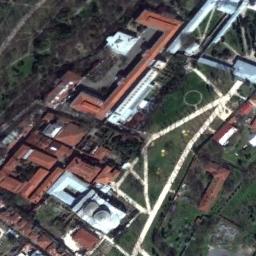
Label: palace